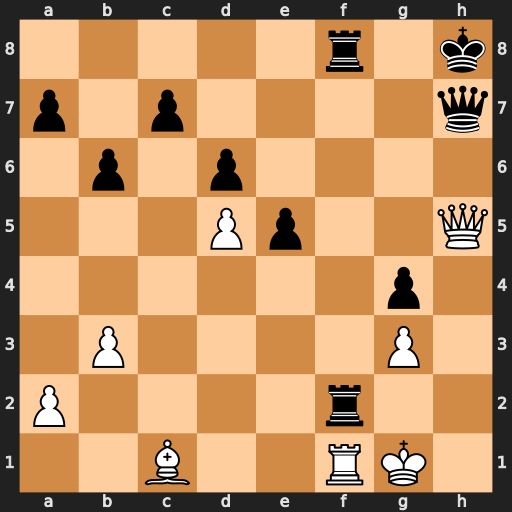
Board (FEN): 5r1k/p1p4q/1p1p4/3Pp2Q/6p1/1P4P1/P4r2/2B2RK1
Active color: w
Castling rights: -
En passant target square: -
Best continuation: Qxh7+ Kxh7 Rxf2